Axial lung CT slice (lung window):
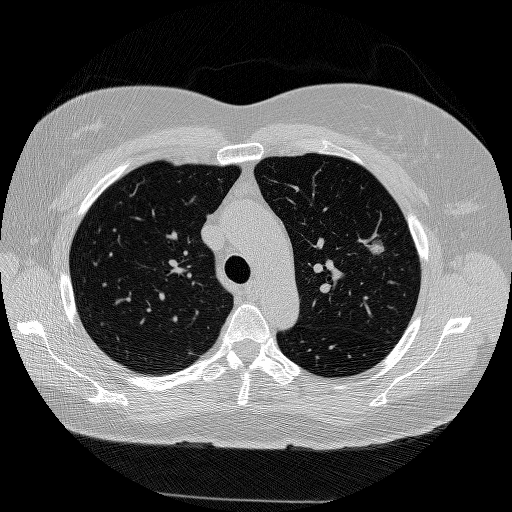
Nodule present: yes
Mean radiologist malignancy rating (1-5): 5